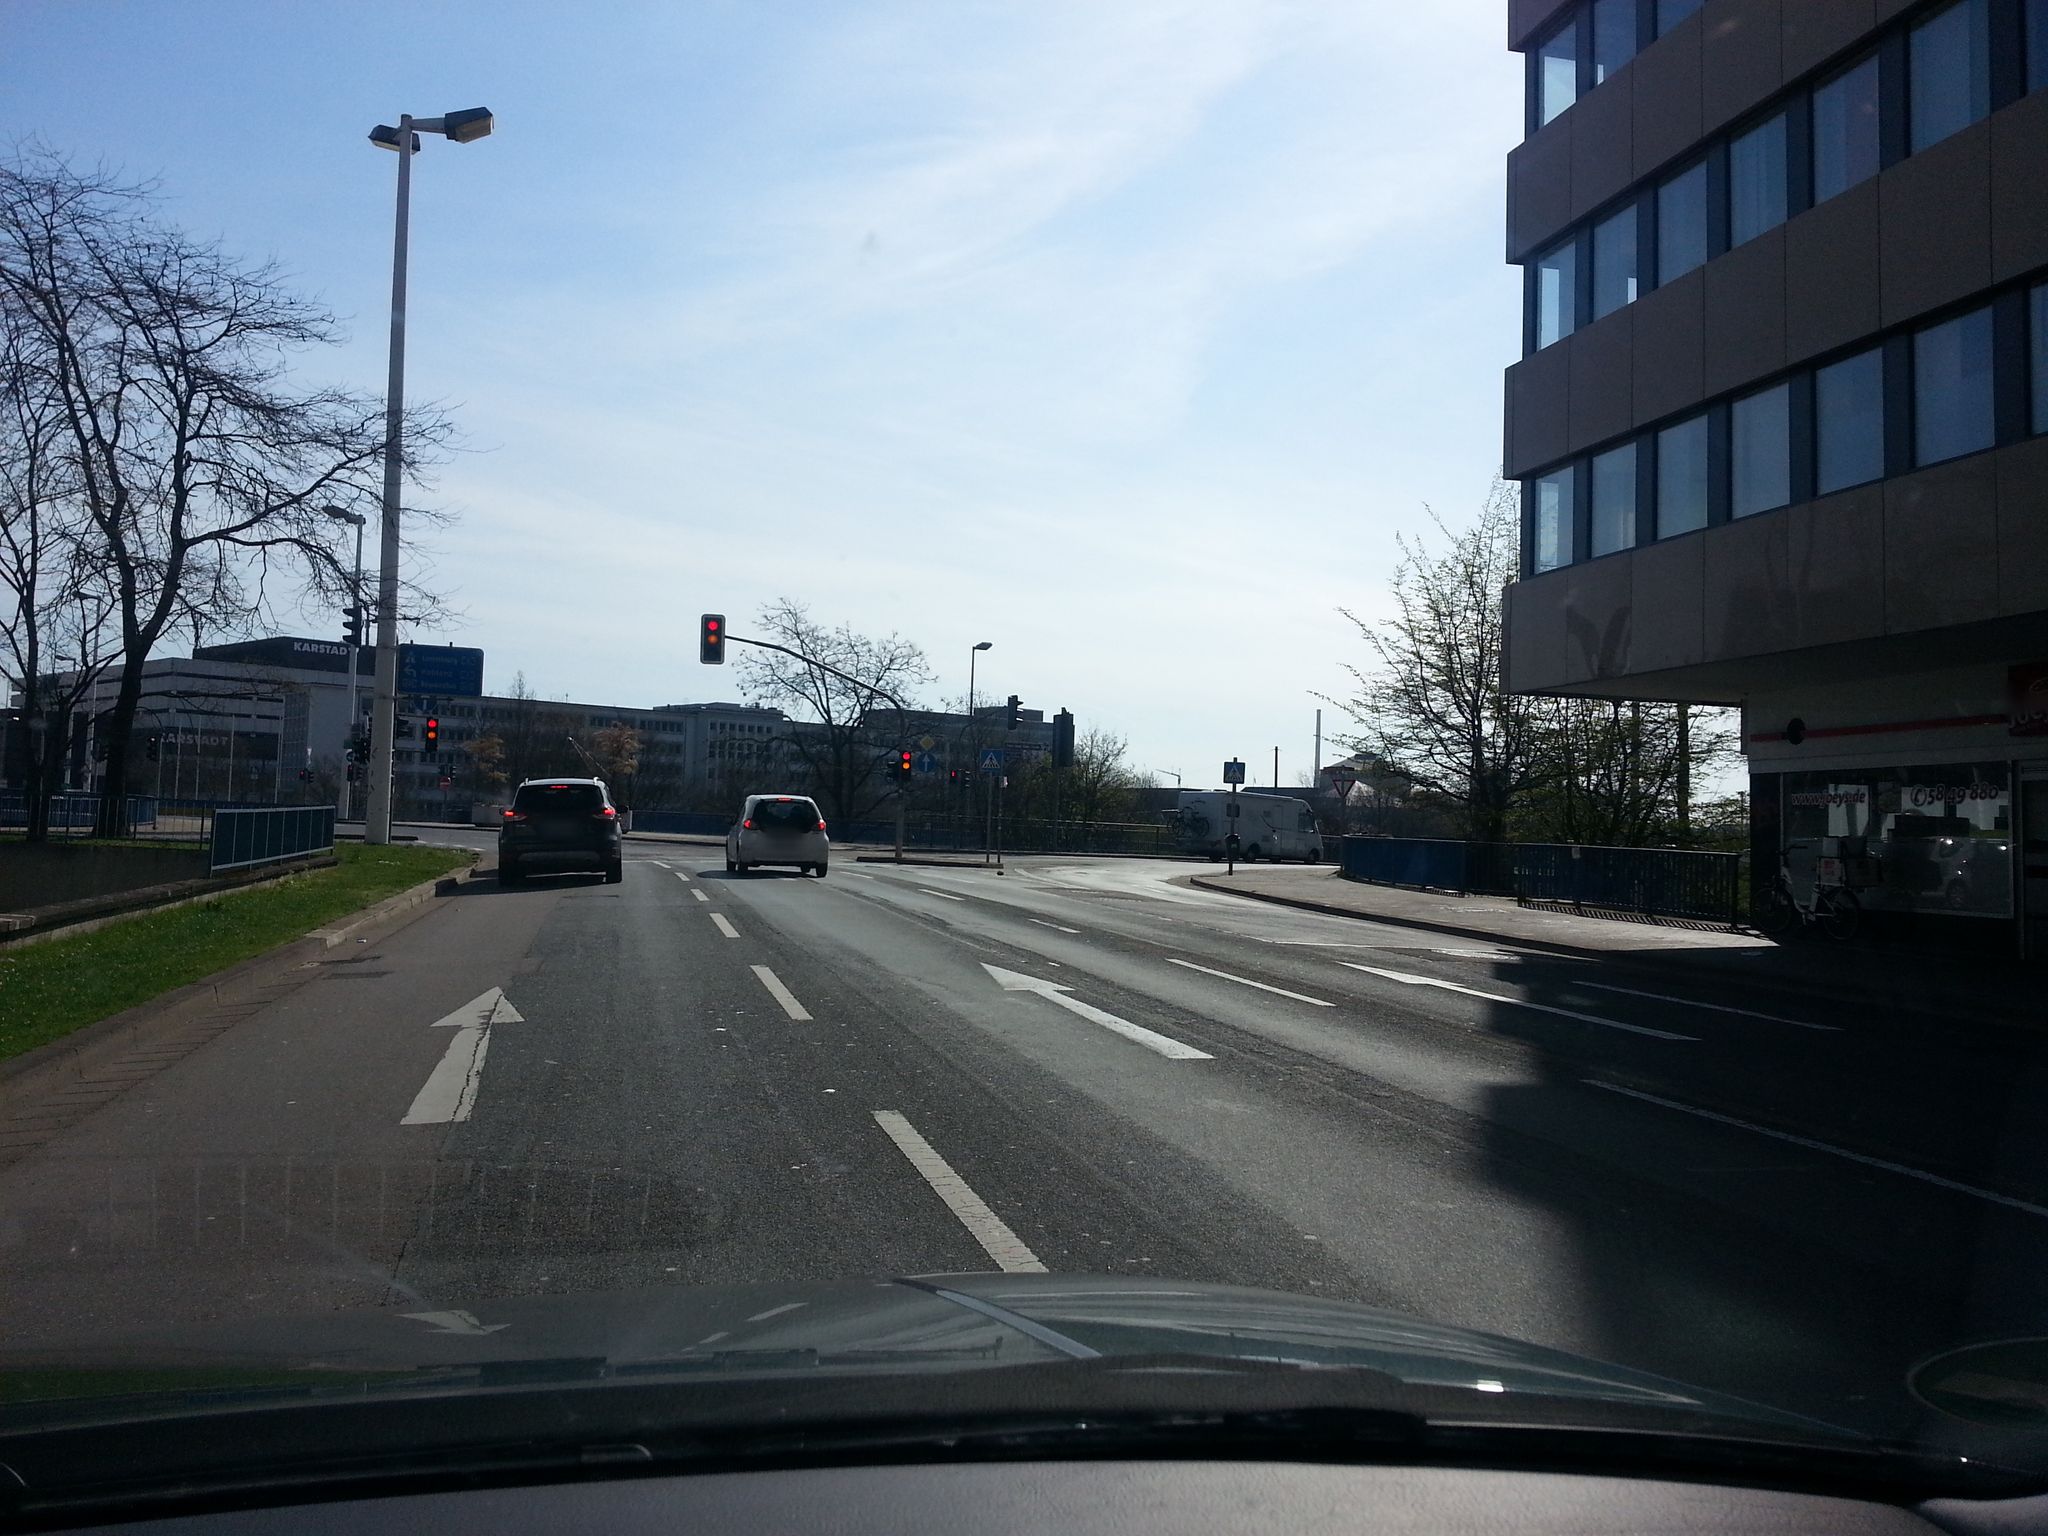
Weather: clear
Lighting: day
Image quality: good
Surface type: driving surface
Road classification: steps, path, service
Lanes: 2
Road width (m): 1
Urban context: urban centre
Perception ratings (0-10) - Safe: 7.64, Lively: 6.82, Beautiful: 6.17, Boring: 2.79, Depressing: 5.61, Wealthy: 5.38